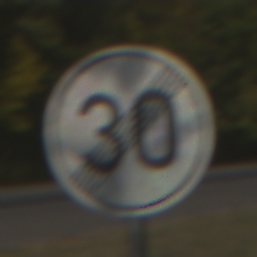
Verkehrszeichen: EndeGeschwindigkeit30
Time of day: MorningAfternoon
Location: Outdoor (Suburban)
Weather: Clear
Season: NotSpecified
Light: Natural